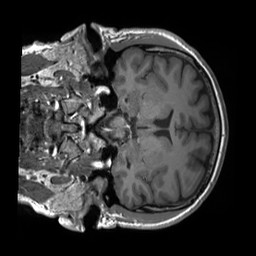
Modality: T1w
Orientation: coronal
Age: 27
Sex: male
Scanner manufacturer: siemens
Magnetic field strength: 3 T
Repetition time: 1.8 s
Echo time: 0.00232 s